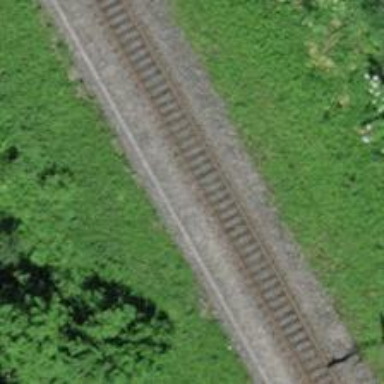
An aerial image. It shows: Railway track with contact line for electrification.